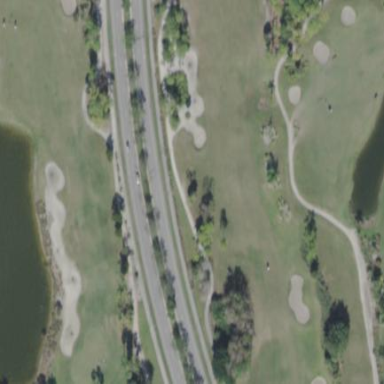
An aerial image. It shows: Golf fairway surrounded by grass.